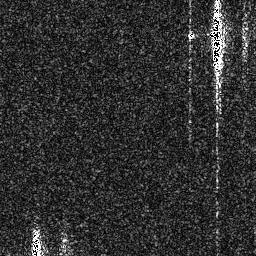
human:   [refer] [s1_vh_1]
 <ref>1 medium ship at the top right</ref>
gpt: <box>[[81, 0, 88, 30, 0]]</box>